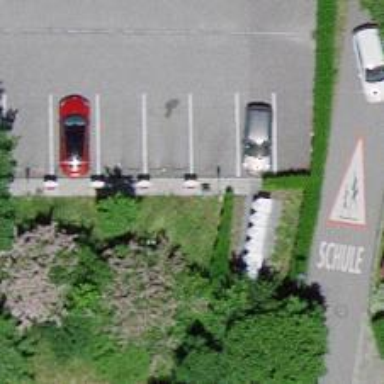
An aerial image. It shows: Charging station.